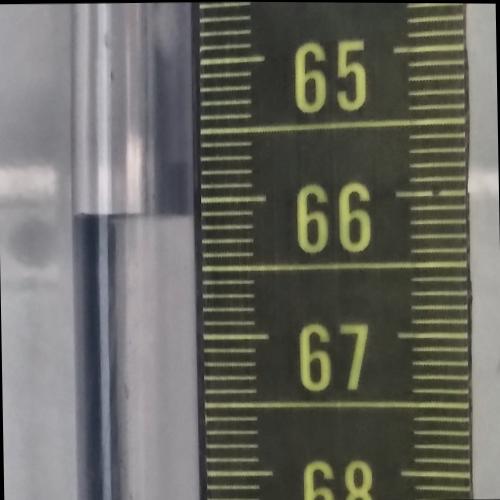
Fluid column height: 66.1 cm